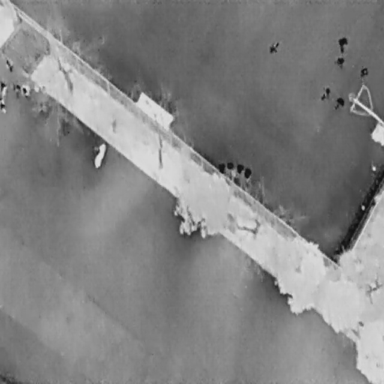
There are 11 People in the infrared image.